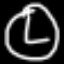
Label: clock